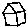
Label: house